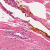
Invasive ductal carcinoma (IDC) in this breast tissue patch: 0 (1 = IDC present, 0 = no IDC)